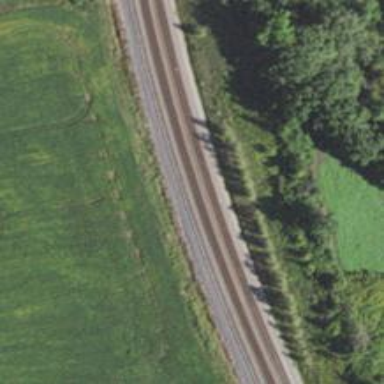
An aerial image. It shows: Railway track.